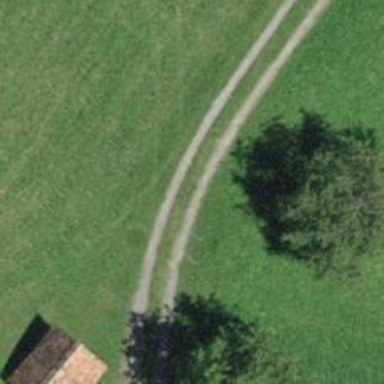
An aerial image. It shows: Gravel track road.